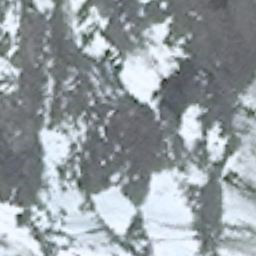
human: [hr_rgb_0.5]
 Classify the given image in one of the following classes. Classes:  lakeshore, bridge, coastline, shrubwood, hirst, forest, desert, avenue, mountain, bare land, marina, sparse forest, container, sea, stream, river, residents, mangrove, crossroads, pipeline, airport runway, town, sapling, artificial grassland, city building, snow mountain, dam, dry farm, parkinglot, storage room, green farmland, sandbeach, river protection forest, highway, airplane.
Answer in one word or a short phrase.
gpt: snow mountain